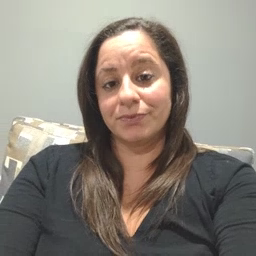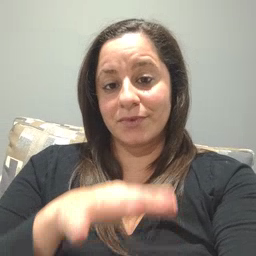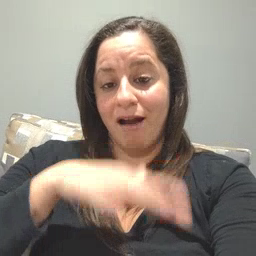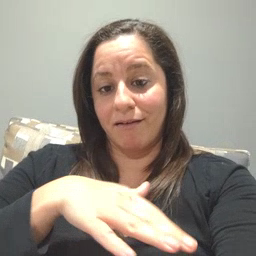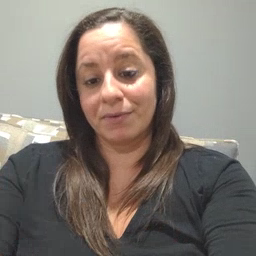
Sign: on